This grayscale texture is a bearing vibration snapshot reshaped row-by-row into a square image. Classify the bearing condition as one of: normal, inner_race, outer_race, ball.
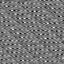
Answer: outer_race